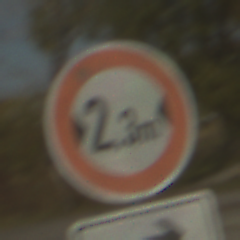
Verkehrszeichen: TatsaechlicheBreite2Komma3
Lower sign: RichtungsangabeDurchPfeile5
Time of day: MorningAfternoon
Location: Outdoor (RoadRail)
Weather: PartlyCloudy
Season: NotSpecified
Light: Natural